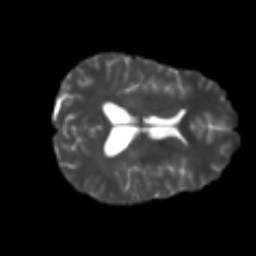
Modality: T2w
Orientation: axial
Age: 26
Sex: male
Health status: healthy
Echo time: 0.074 s